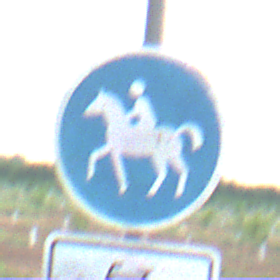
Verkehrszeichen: Reitweg
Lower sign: EinspurigeFahrzeugeFrei1
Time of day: SunriseSunset
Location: Outdoor (Nature)
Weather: PartlyCloudy
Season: NotSpecified
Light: Natural